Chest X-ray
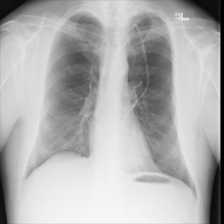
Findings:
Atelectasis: negative
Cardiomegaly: negative
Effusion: negative
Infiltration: negative
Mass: negative
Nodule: negative
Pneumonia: negative
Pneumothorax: negative
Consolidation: negative
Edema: negative
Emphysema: negative
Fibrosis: negative
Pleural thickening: negative
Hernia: negative